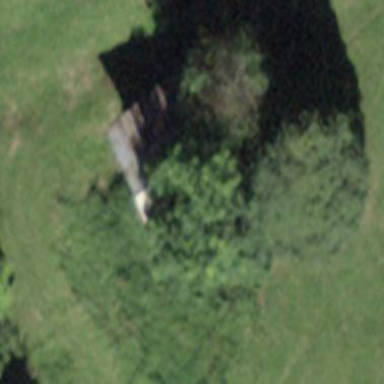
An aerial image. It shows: Rural barn.